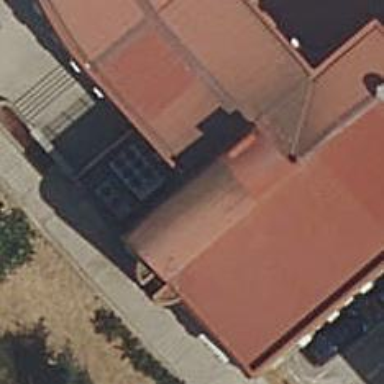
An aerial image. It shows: Library.